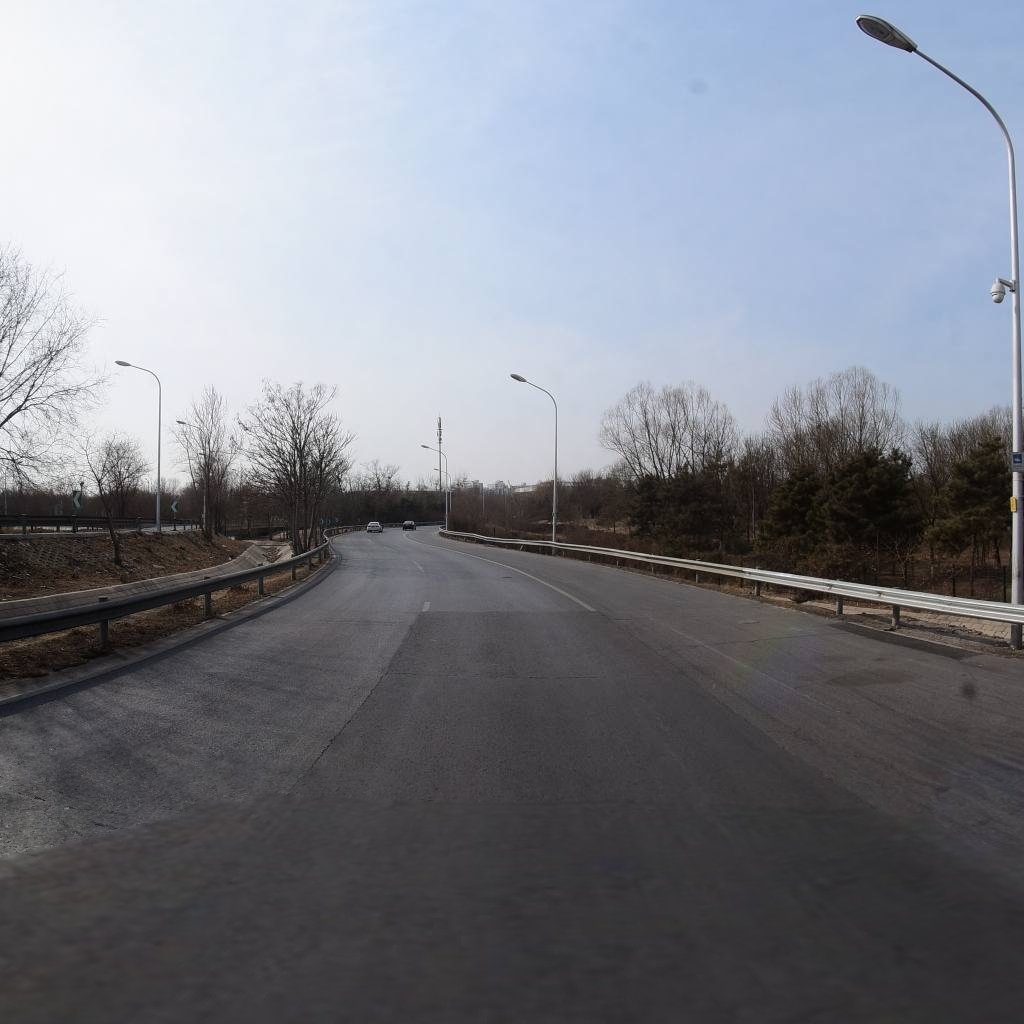
Region: Chaoyang
Road damage annotations: transverse crack, transverse crack, longitudinal crack